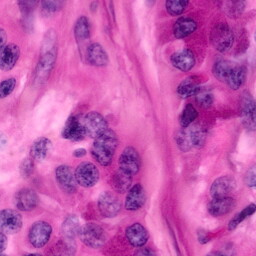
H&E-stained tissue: Pancreatic